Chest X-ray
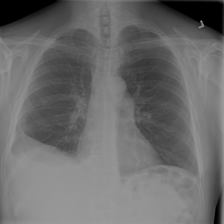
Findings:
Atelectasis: negative
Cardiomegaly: negative
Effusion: positive
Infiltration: negative
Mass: negative
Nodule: negative
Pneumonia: negative
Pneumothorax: negative
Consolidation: negative
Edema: negative
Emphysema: negative
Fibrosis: negative
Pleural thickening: negative
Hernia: negative